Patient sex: M
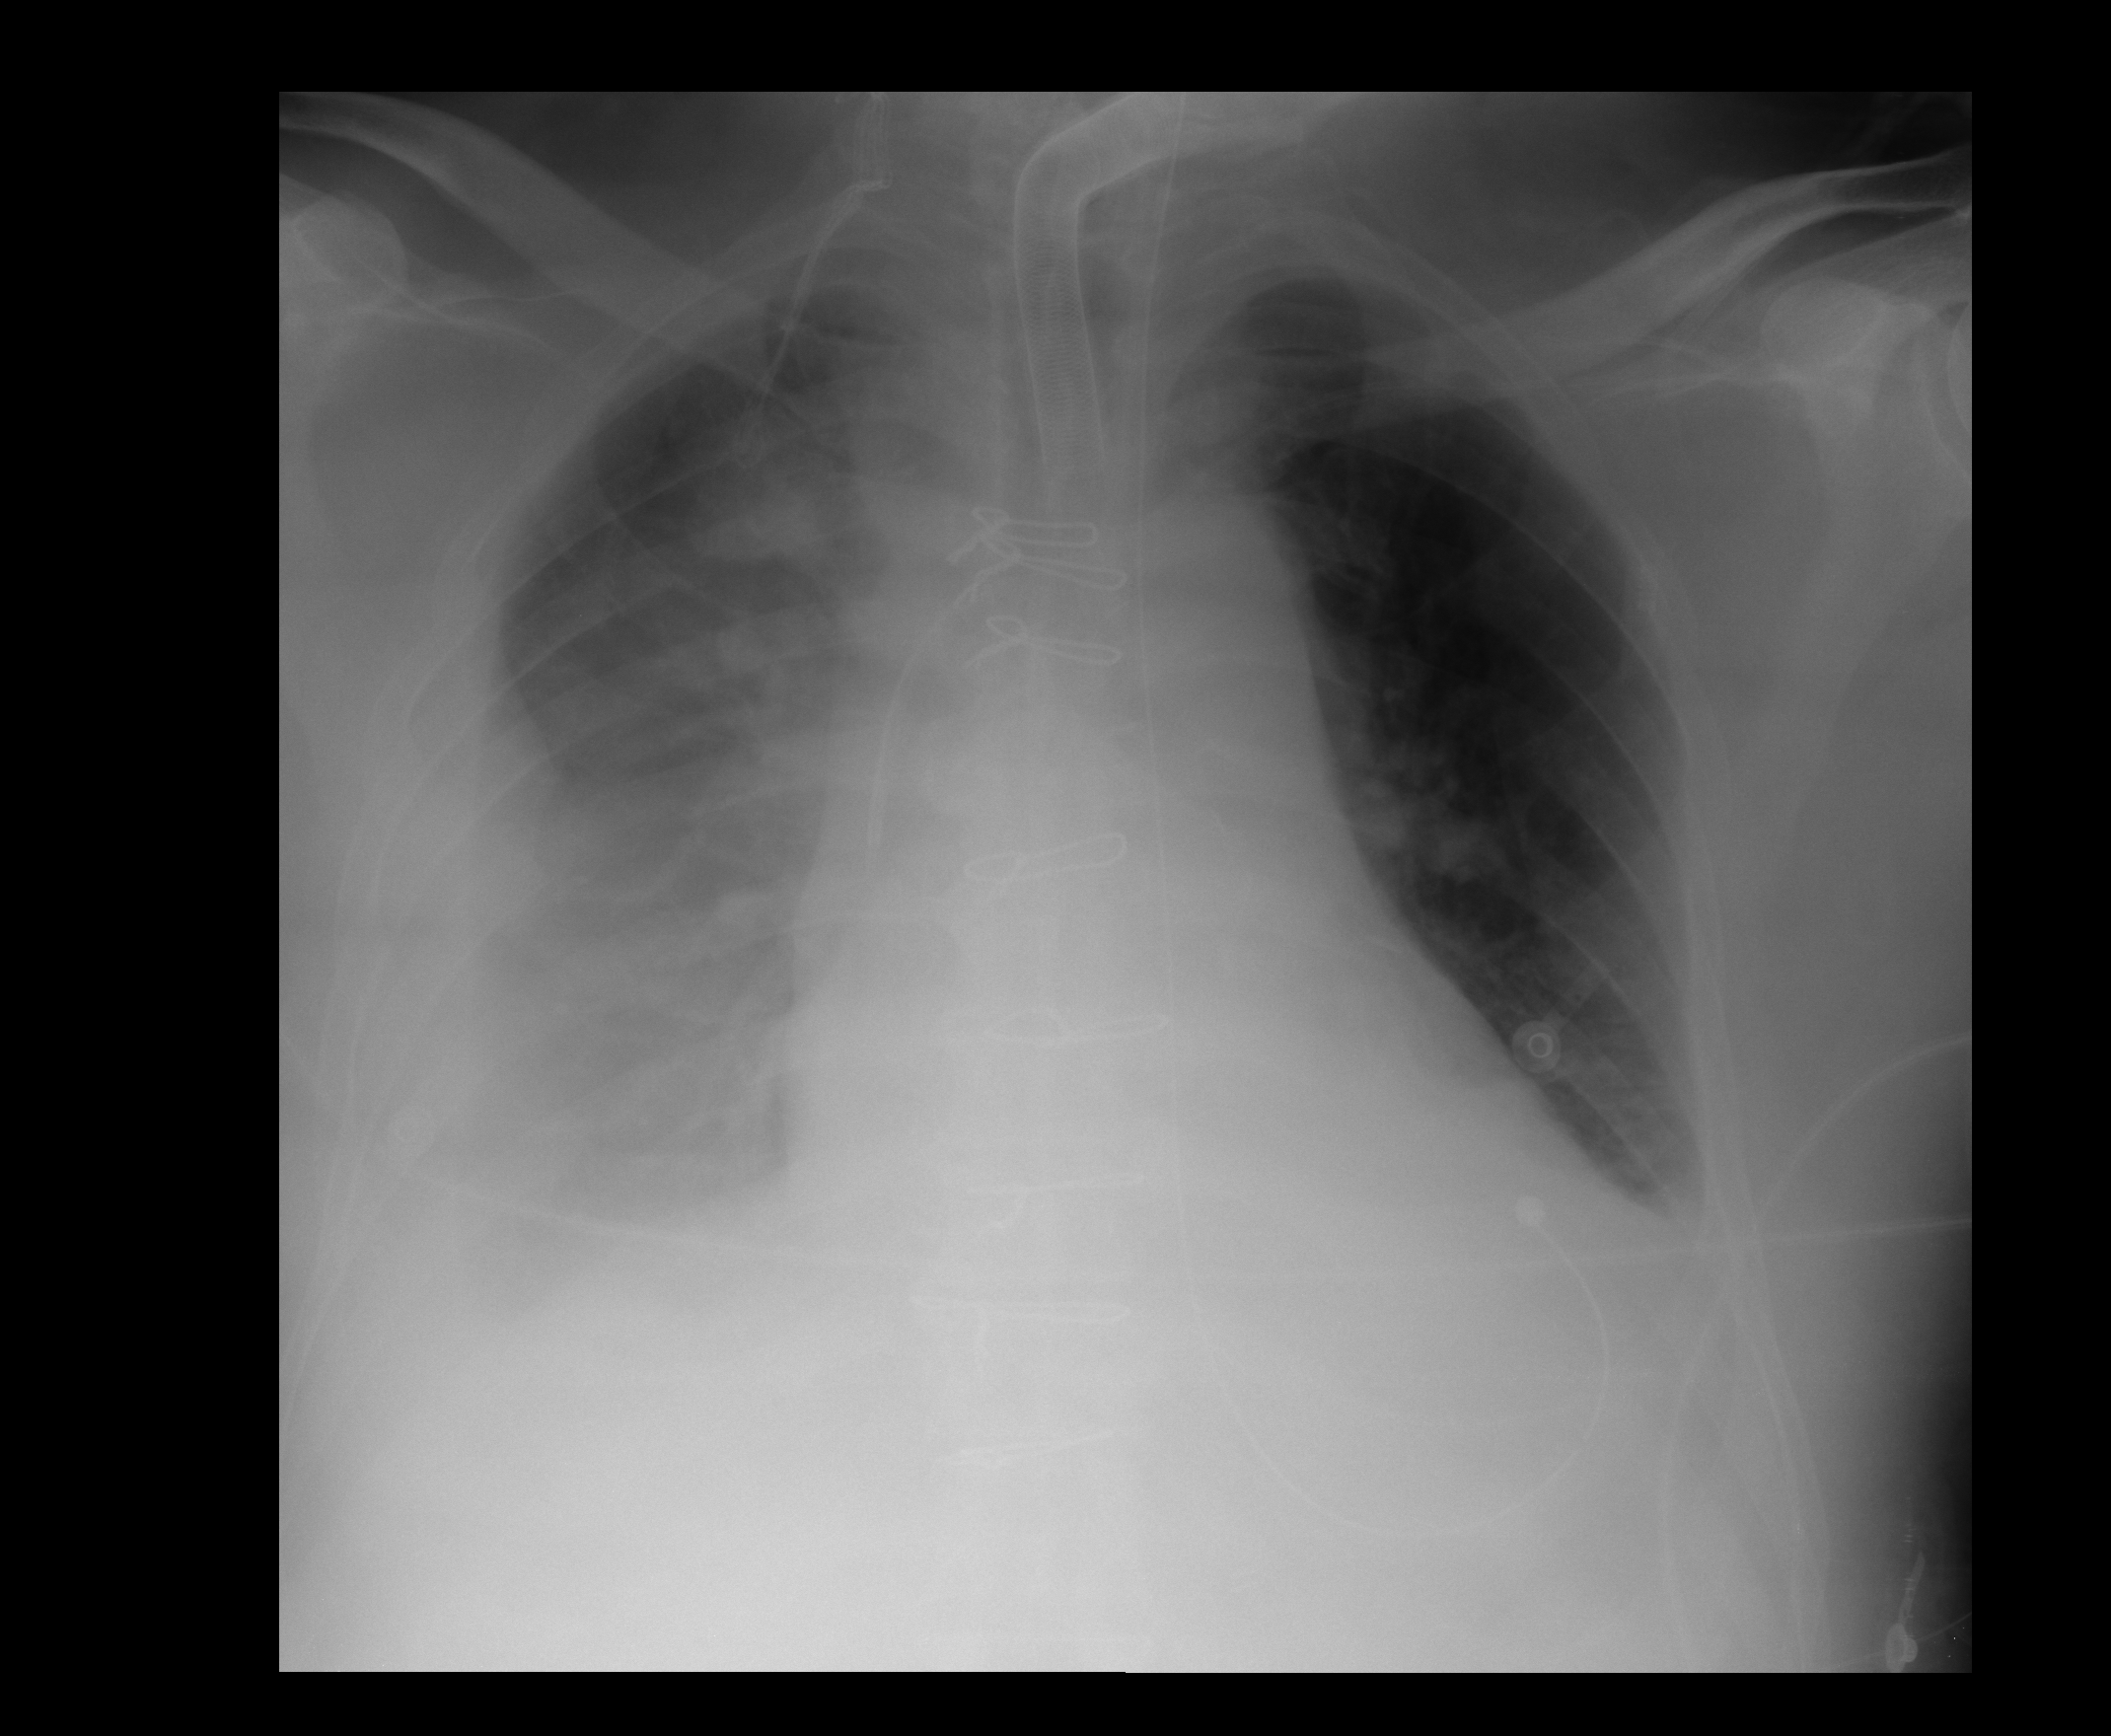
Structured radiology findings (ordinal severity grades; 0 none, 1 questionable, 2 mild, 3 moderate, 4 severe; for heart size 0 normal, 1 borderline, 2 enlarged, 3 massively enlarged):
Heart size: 0
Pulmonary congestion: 2
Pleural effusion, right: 3
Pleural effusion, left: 2
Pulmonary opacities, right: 2
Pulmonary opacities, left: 0
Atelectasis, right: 3
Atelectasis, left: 2